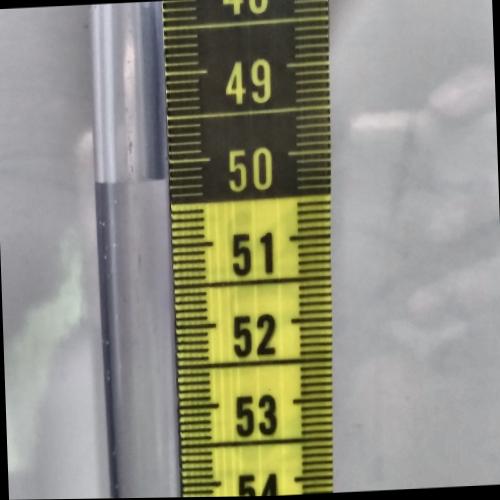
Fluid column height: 50.2 cm